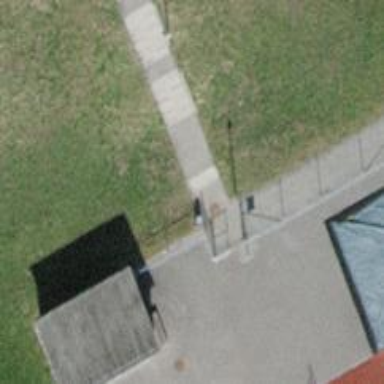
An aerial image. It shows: Road with steps.